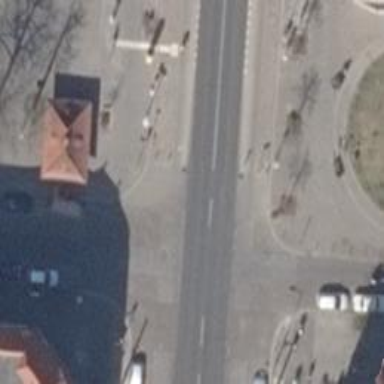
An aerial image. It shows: Tertiary road with asphalt surface and lane markings. There are sidewalks on both sides and exclusive cycle lanes.